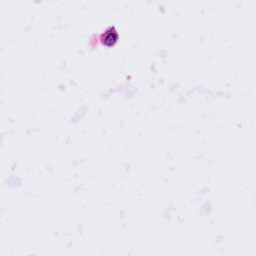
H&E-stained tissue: Ovarian